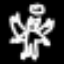
Label: angel